Interaction volume radius: 5 \u00c5
Interaction volume height: 20 \u00c5
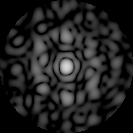
Disorder parameter: 0.767